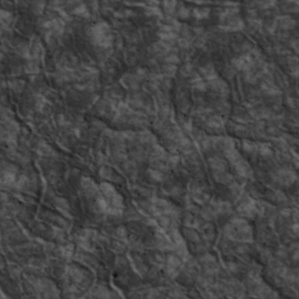
Label: non_frost